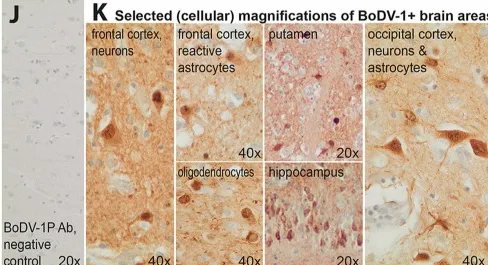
Pituitary. The neurohypophysis. Lower half) demonstrated massive lymphocytic infiltration . In contrast to a relative absence of inflammatory infiltrates in the adenohypophysis I upper half). J shows the negative control (frontal cortex of a patient with progressive supranuclear palsy) of our staining. Photos in K demonstrate selected cellular magnifications from lesioned areas, indicating Borna virus positivity in neurons, oligodendrocytes, and astrocytes.
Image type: pathology (immunostaining)